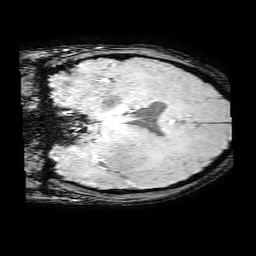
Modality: SWI
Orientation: coronal
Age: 22
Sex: male
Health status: ill
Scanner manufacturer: philips
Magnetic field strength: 3 T
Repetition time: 0.031 s